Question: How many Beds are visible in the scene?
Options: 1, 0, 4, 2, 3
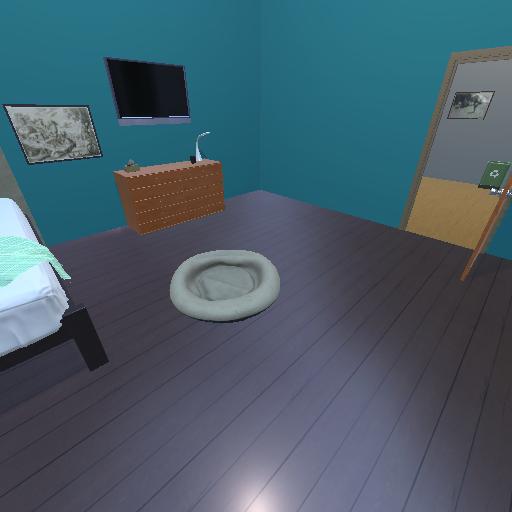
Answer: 1